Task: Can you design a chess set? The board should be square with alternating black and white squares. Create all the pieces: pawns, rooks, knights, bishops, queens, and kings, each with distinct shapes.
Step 3663:
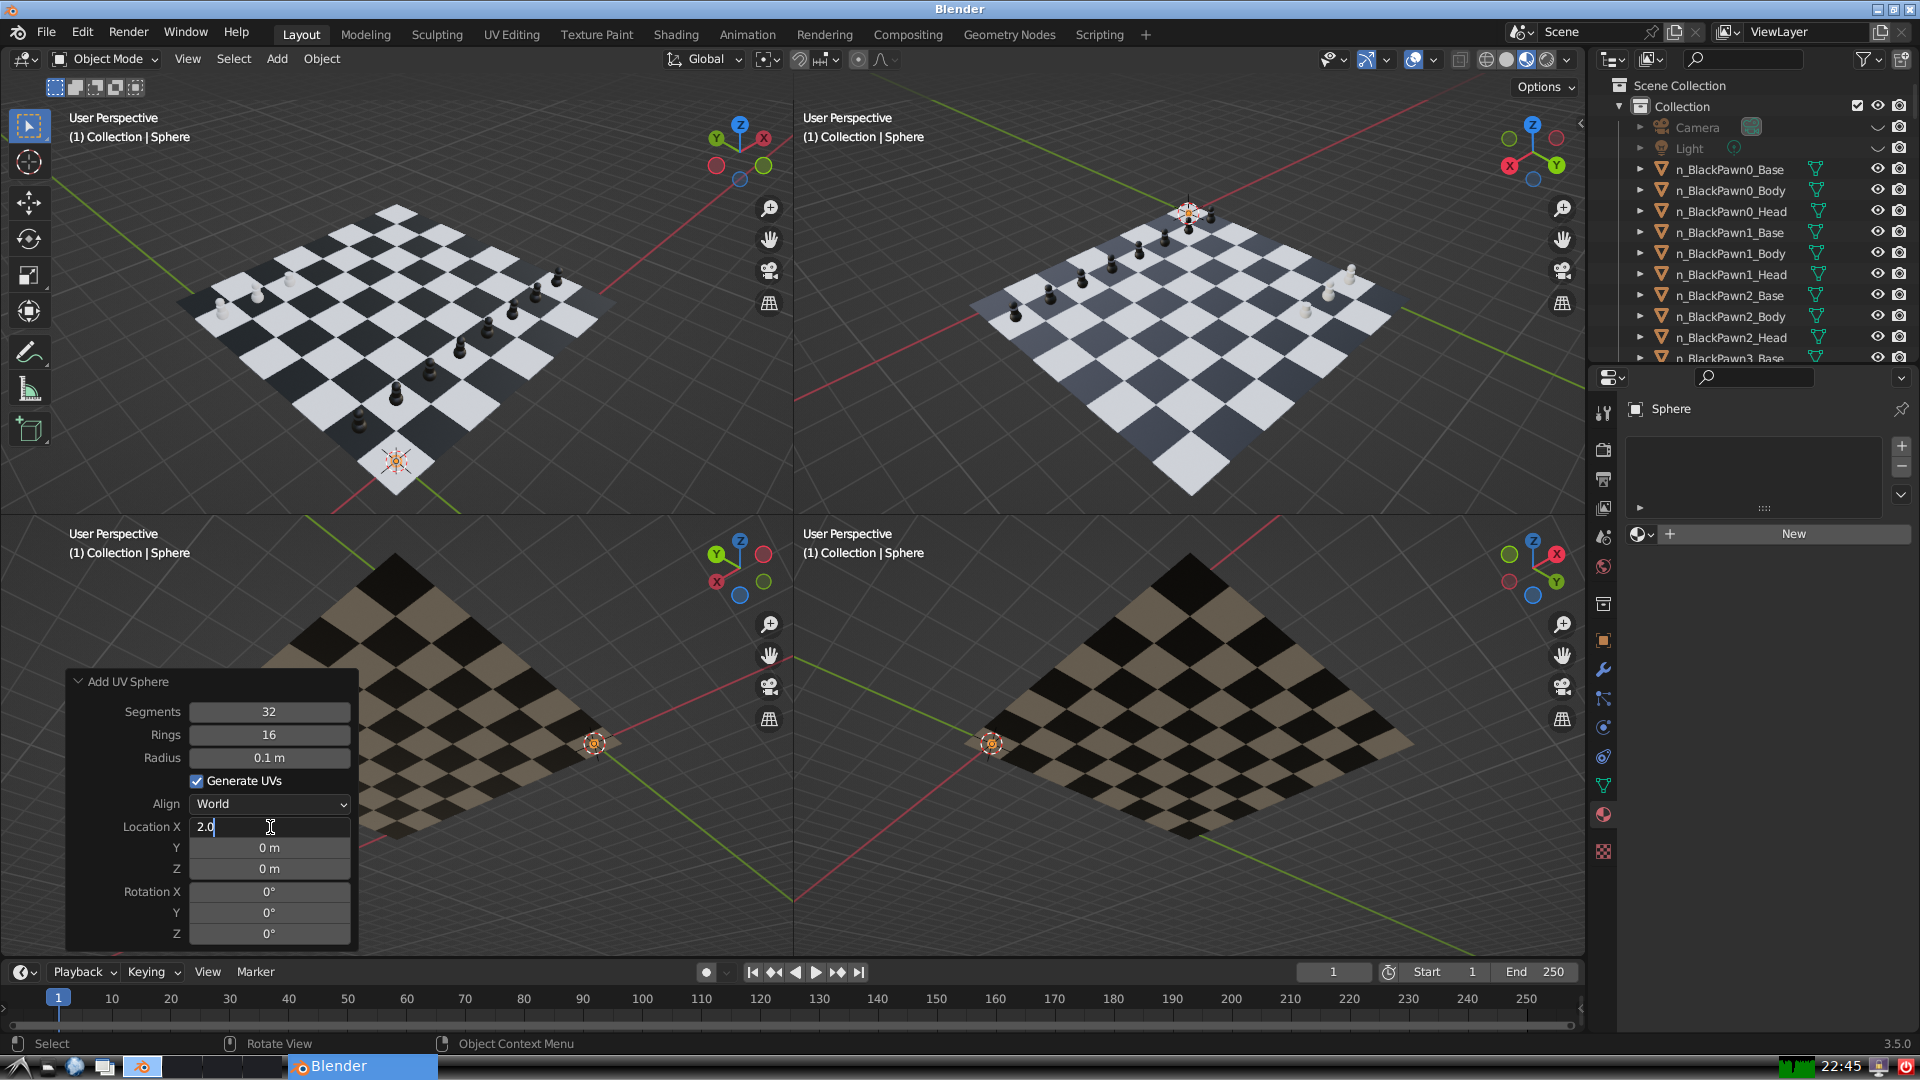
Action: {"key_press": ['Return']}